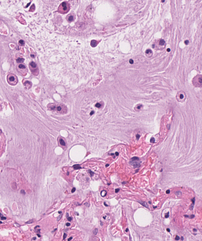
Tumor epithelial tissue: no
Tumor-associated stroma tissue: no
Normal tissue: yes